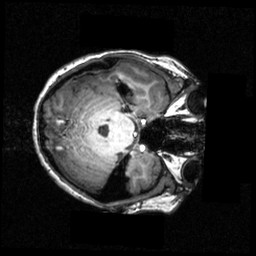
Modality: T1w
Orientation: axial
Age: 20
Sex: female
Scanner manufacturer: siemens
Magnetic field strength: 3.951 T
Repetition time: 1.5 s
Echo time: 0.00335 s